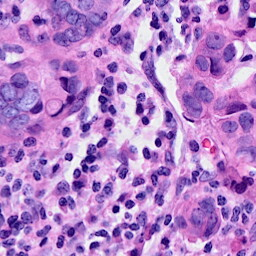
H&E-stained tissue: Breast